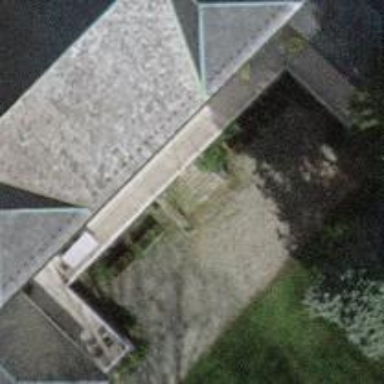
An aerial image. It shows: Part of building.